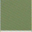
Piece: xx